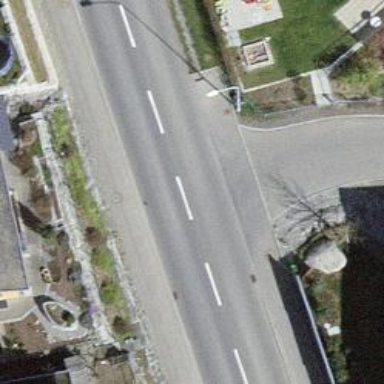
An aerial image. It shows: Asphalt road classified as tertiary.